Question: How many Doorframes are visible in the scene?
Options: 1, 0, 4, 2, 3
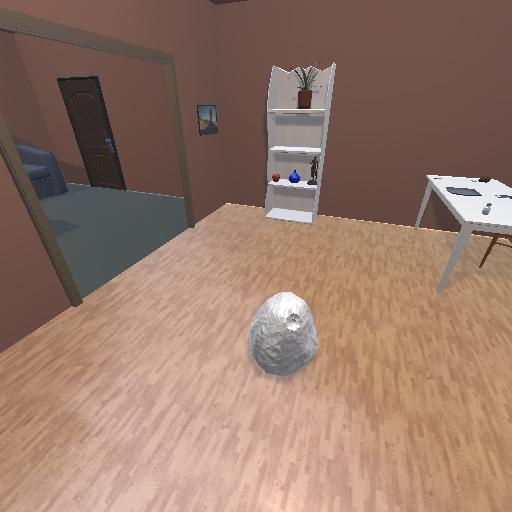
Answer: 1